Question: I've stripped this email down and it's still displaying the problem: certain random characters are being replaced by "=" in Outlook. I'm using PHP/Codeigniter and sparkpost.com as the mailing mechanism.
In outlook.com:

In gmail/other clients tested, it's fine
Email Config:
'''
$config['protocol'] = 'smtp';
$config['smtp_host'] = "smtp.sparkpostmail.com";
$config['smtp_user'] = "SMTP_Injection";
$config['smtp_pass'] = " ";
$config['smtp_port'] = 587;
$config['wordwrap'] = TRUE;
$config['mailtype'] = 'html';
$config['charset'] = 'utf-8';
$config['newline'] = "
";
'''
Stripped down HTML for Email
<URL>
Any ideas?
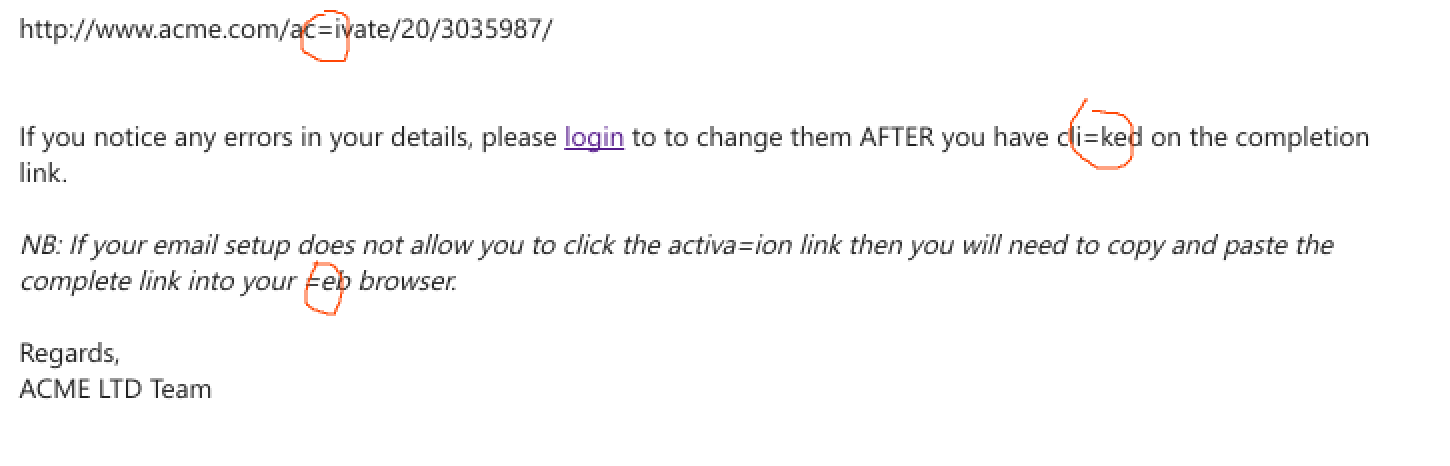
Answer: In your config add the following line:
'''
$config['crlf'] = "
";
'''
The reason is the following:
According to <URL> for a quoted-printable encoding '
' must be used.
However Codeigniter breaks this rule because they say some server can't handle this properly, and use therefore '
' only.
This is documented in the E-Mail Library under /system/libraries/EMail.php.
You can see that <URL> on the official Github Rep.